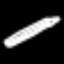
Label: pencil